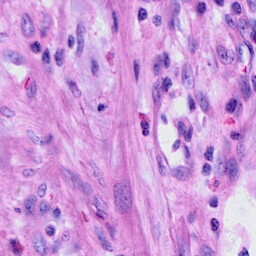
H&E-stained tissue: Cervix